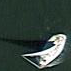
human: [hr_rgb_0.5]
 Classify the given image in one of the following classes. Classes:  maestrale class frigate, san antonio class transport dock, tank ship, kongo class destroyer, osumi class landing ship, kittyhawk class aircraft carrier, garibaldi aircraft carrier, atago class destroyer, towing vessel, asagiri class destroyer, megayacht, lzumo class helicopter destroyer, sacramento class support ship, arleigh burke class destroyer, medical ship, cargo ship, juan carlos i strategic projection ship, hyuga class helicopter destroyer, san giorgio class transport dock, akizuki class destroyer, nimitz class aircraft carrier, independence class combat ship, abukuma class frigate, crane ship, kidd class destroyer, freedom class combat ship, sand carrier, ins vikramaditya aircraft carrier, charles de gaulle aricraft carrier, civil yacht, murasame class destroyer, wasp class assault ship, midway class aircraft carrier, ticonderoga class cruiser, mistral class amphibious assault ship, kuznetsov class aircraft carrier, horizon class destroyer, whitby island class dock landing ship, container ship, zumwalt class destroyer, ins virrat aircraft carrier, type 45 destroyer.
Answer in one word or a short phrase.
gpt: Civil yacht